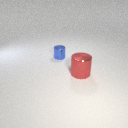
small blue metal cylinder to the left of large red metal cylinder